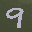
Label: 9